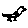
Label: bird